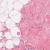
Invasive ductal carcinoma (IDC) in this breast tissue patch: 0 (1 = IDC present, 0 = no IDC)